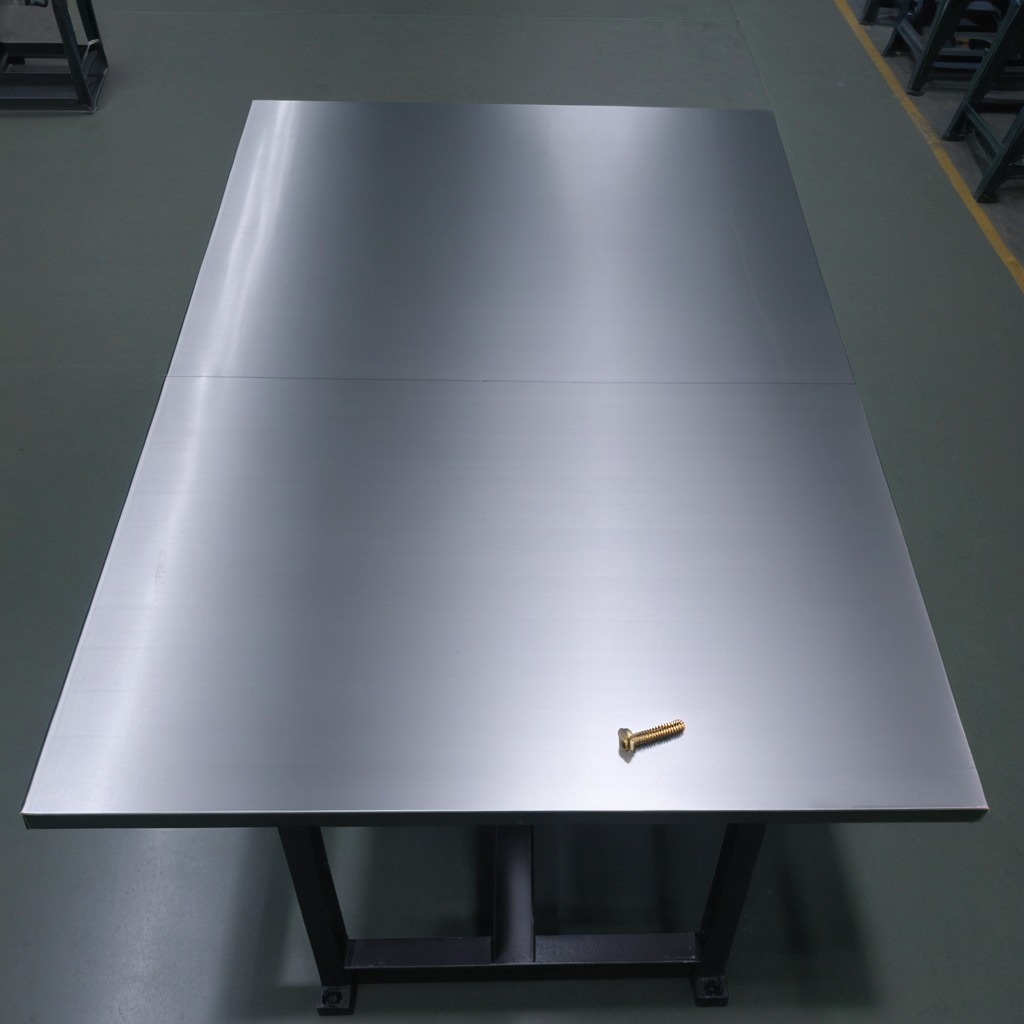
A metal screw is lying on the clean empty table in the basement in the evening.